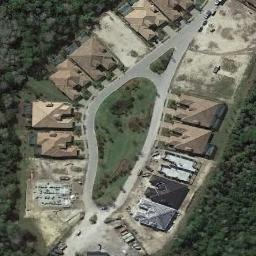
Label: residential